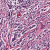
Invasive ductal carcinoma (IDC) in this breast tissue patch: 1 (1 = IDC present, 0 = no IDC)